Question: Sometimes clicking isn't perfect, the mouse might move slightly and the button/elements end up with little 'selected' artifacts around them as seen here:

Of course clicking somewhere gets rid of it, but it's kind of annoying and looks crappy. Is there any way I can disable this so that the app seems more solid?
HTML/CSS:
'''
<td id="controls">
<span id="ccw" class="menuitem"></span>
<span id="cw" class="menuitem"></span>
<span id="zin" class="menuitem"></span>
<span id="zout" class="menuitem"></span>
</td>
#cw{
background-image:url('icons/rotatecw.png');
}
#ccw{
background-image:url('icons/rotateccw.png');
}
#zin{
background-image:url('icons/zoom_in.png');
margin-top: 2px;
}
#zout{
background-image:url('icons/zoom_out.png');
margin-top: 2px;
}
.menuitem{
background-repeat:no-repeat;
width: 32px;
height: 16px;
display: inline-block;
}
'''
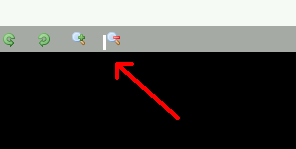
Answer: In many browsers (except Opera and IE before IE10), you can use 'user-select' with its various browser-prefixes. See <URL> for details.
'''
.controls {
-moz-user-select: none;
-webkit-user-select: none;
-ms-user-select: none;
user-select: none;
}
'''